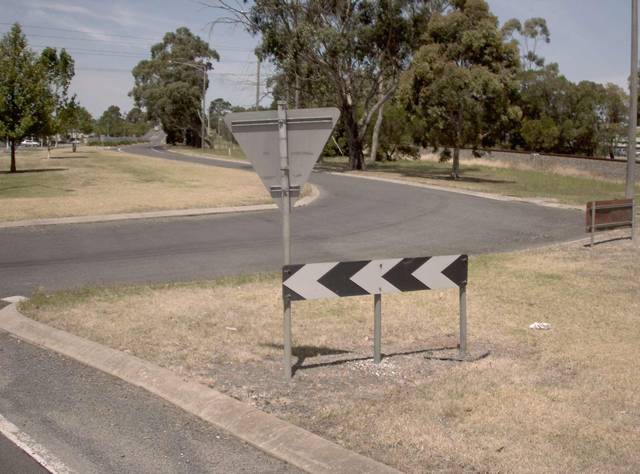
Region: Australia
Coordinates: -38.233, 146.383